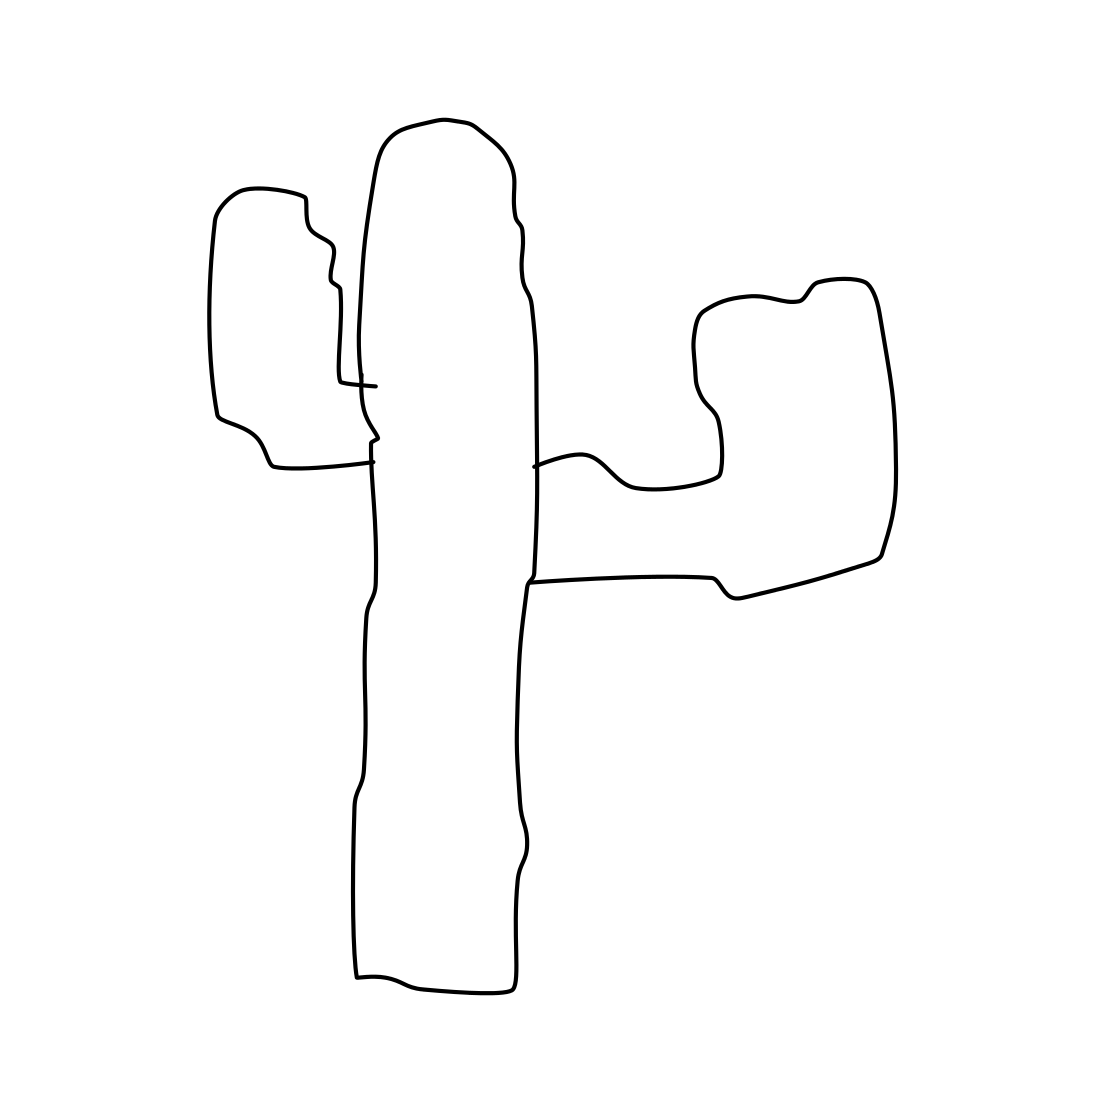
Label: cactus